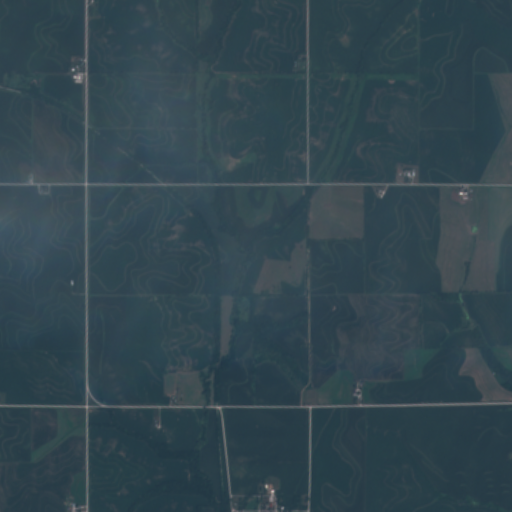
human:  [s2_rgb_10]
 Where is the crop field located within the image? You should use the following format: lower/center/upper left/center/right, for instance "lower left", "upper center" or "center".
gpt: The crop field is located in the upper left of the image.
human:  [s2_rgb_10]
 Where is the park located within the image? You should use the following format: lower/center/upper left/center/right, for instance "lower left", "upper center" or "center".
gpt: The park is located in the lower center of the image.
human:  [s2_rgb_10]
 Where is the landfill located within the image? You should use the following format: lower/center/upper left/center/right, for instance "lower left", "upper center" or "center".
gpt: There is no landfill in the image.